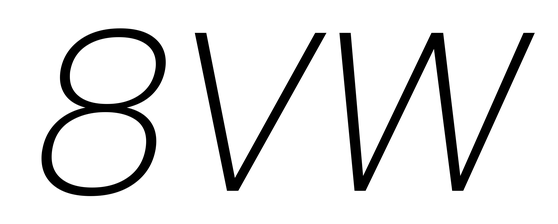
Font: Poppins-ExtraLightItalic